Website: lowes
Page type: payment
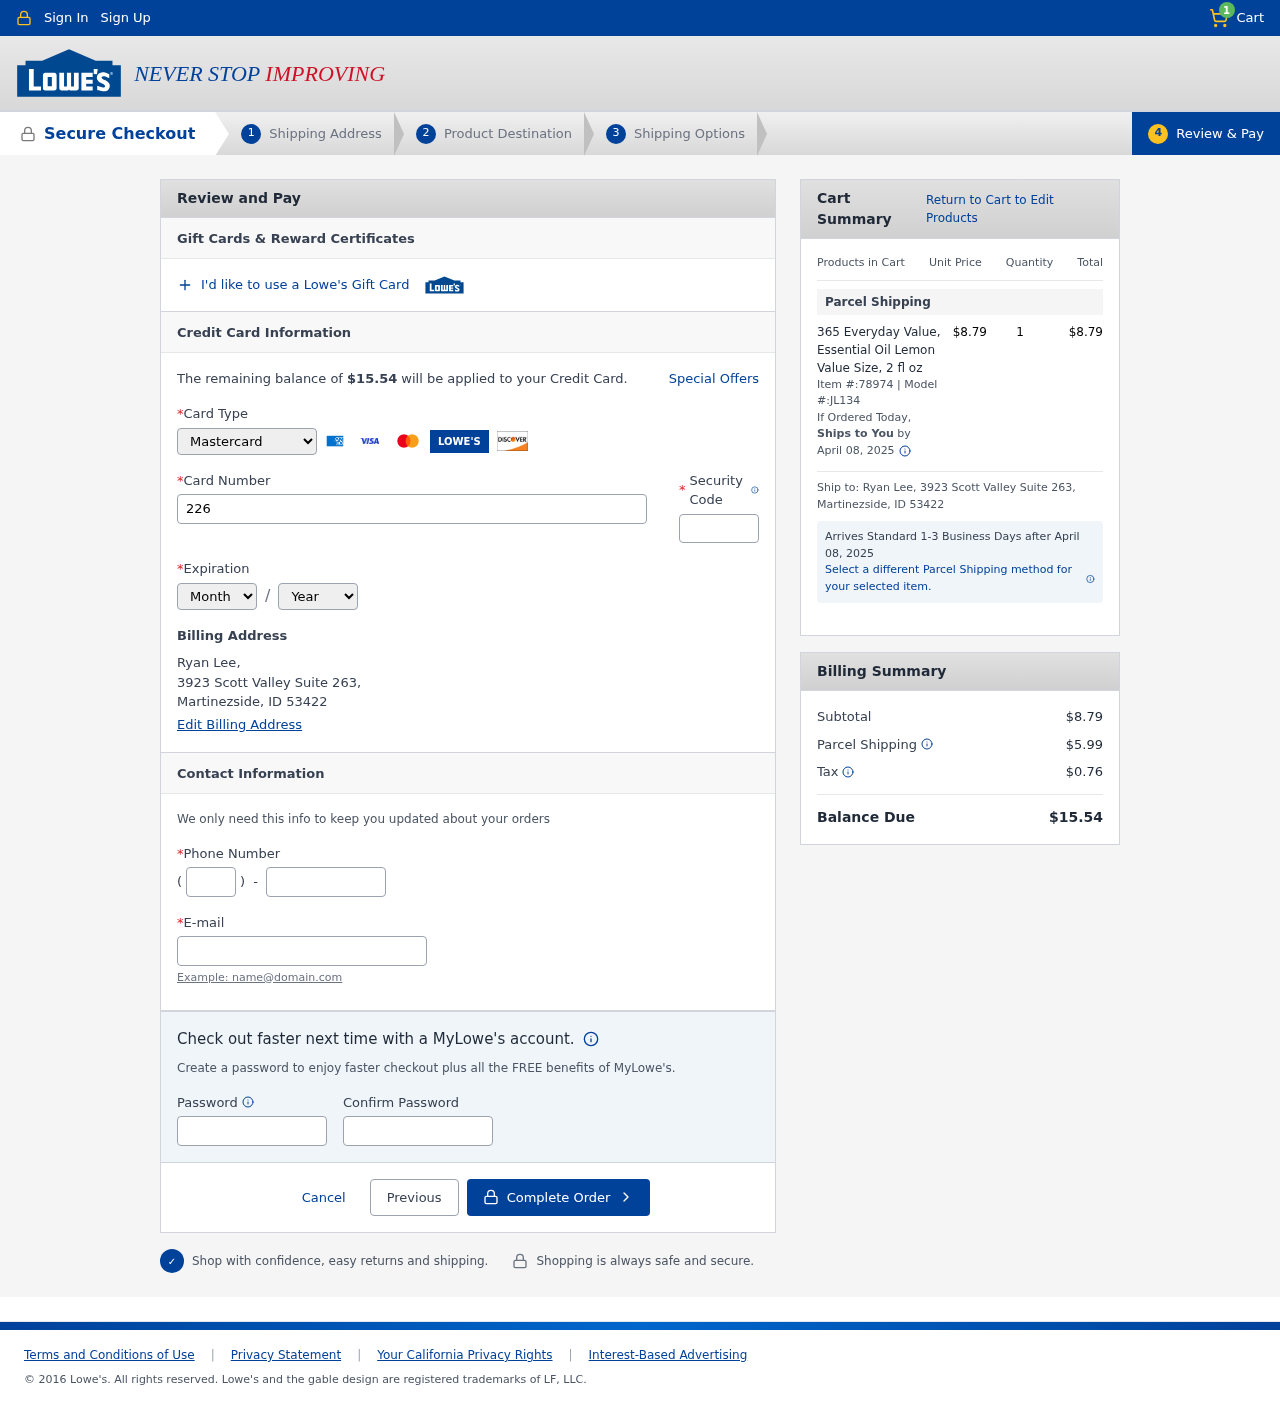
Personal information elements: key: PII_CARD_CVV
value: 628
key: PII_CARD_EXPIRY_MONTH
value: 01
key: PII_CARD_EXPIRY_YEAR
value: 29
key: PII_CARD_NUMBER
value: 2260 3255 3922 1616
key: PII_CARD_TYPE
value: Mastercard
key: PII_CITY_STATE_ZIP
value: Martinezside, ID 53422
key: PII_EMAIL
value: ryanlee@yahoo.com
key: PII_FULLNAME
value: Ryan Lee,
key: PII_PHONE
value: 2767904371
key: PII_PHONE_AREA
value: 276
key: PII_STREET
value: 3923 Scott Valley Suite 263
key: PII_STREET
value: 3923 Scott Valley Suite 263,
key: PII_FULLNAME2
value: Ryan Lee
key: PII_CITY
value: Martinezside
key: PII_STATE_ABBR
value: ID
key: PII_POSTCODE
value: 53422
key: PII_POSTCODE_FULL
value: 53422
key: PII_CITY_STATE
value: Martinezside, ID
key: PII_POSTCODE_NUMERIC
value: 53422
Product elements: key: PRODUCT1_NAME
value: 365 Everyday Value, Essential Oil Lemon Value Size, 2 fl oz
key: PRODUCT1_PRICE
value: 8.79
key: PRODUCT1_QUANTITY
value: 1
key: PRODUCT1_ITEM
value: Item #:78974
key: PRODUCT1_MODEL
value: Model #:JL134
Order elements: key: ORDER_NUM_ITEMS
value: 1
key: ORDER_TOTAL
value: $15.54
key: ORDER_SHIPPING_DATE
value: April 08, 2025
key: ORDER_SUBTOTAL
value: $8.79
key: ORDER_SHIPPING_DATE2
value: April 08, 2025
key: ORDER_SHIPPING_COST
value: $5.99
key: ORDER_TAX
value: $0.76